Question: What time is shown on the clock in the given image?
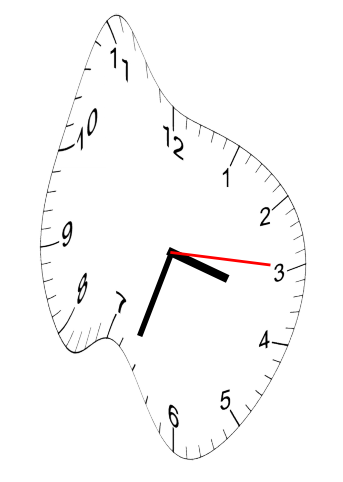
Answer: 03:33:15